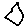
Label: hexagon